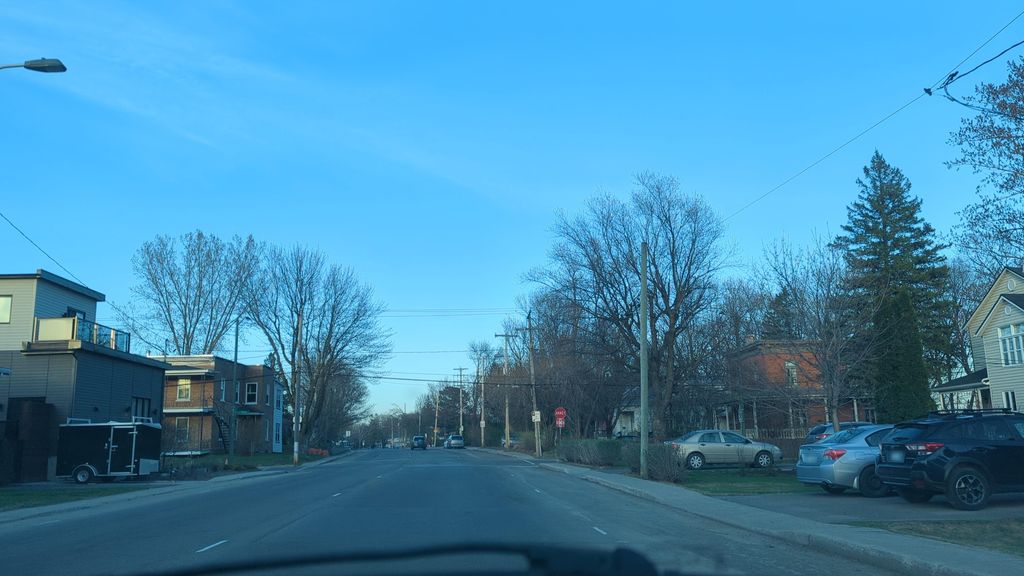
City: quebec_city